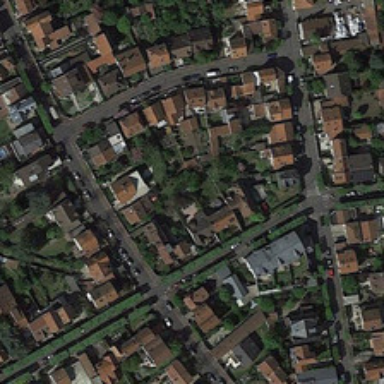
We can see compactly built houses as well as gardens in the quadrangle blocks surrounded by trees .